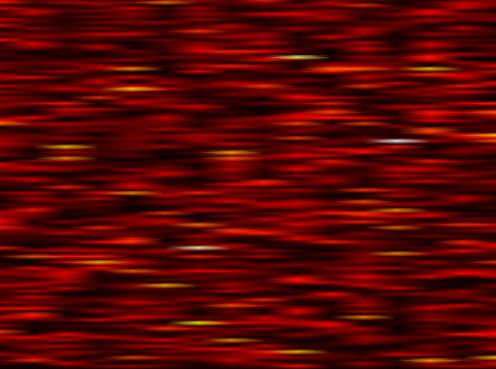
Label: UFMC